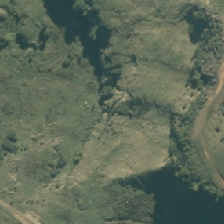
Land cover: indigenous_forest